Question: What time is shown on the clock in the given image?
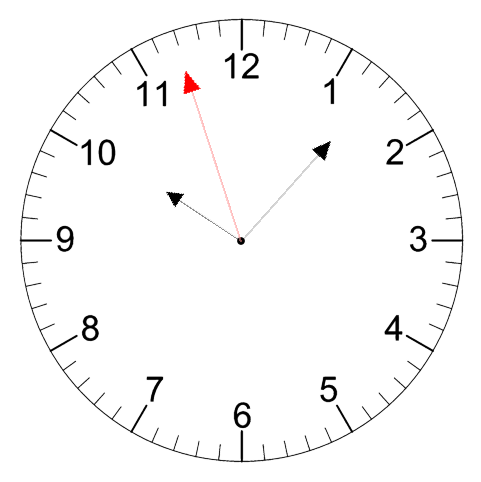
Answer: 10:06:57